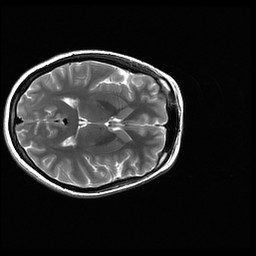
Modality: T2w
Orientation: axial
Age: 21
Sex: female
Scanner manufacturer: ge
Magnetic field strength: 3 T
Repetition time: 5.192 s
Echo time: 0.1003 s